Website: apple
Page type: account-selection
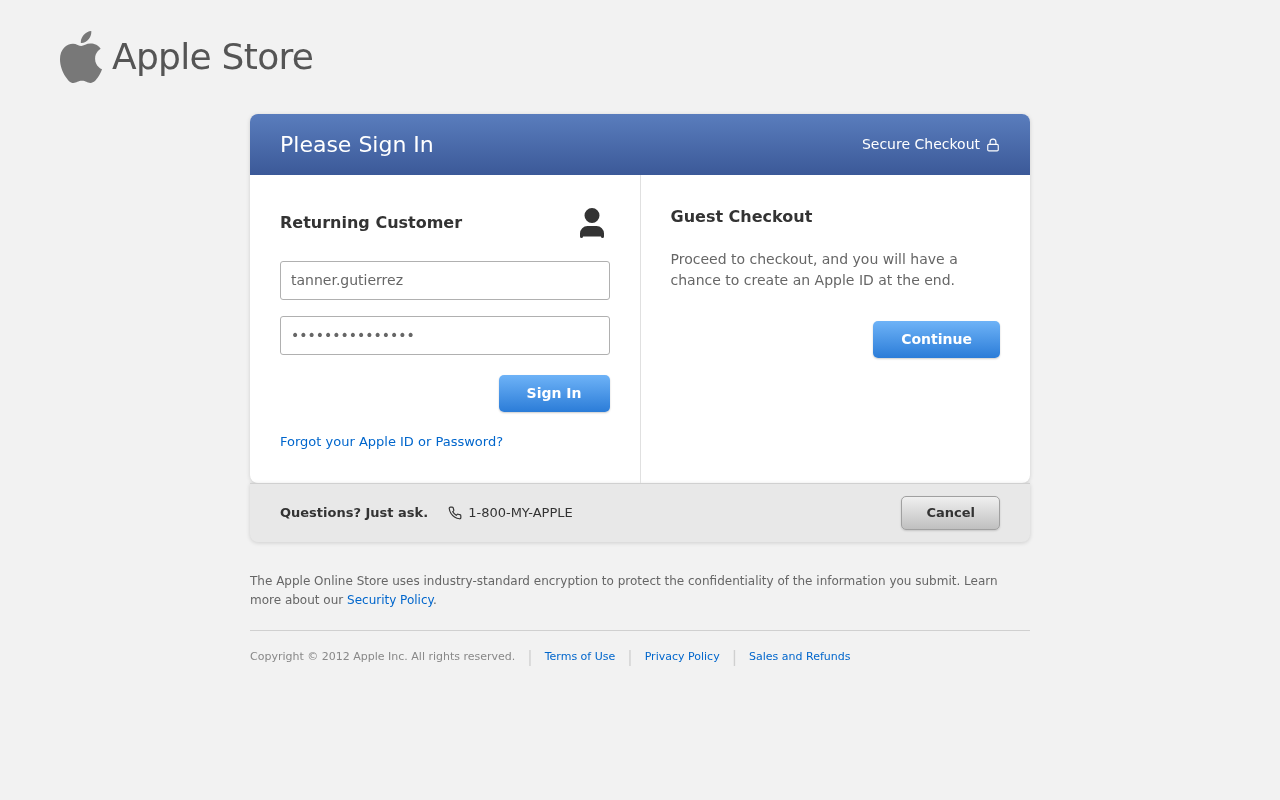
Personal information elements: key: PII_LOGIN_USERNAME
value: tanner.gutierrez